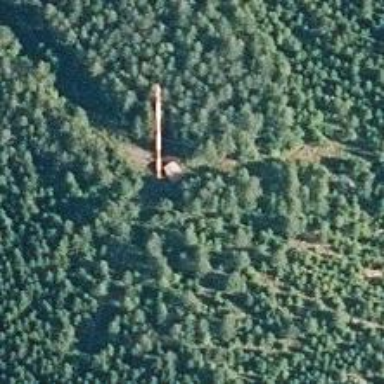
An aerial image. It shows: Man-made mast used for communication purposes.